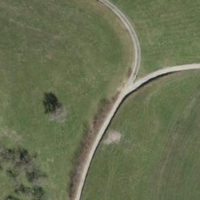
EUNIS habitat code: 24
Species observed at this site:
Geum rivale